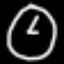
Label: clock